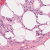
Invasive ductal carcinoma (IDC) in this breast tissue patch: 0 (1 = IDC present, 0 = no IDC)